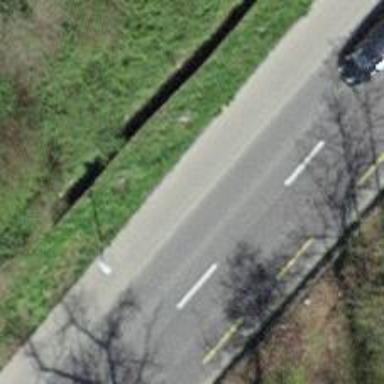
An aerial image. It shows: Tertiary road with asphalt surface and cycle track on the left.